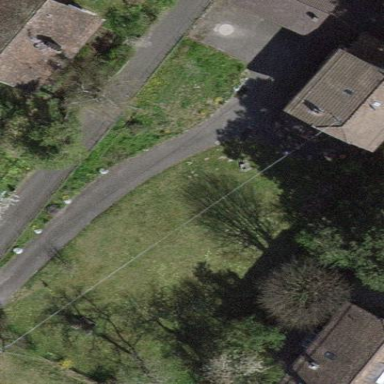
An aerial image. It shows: Garden surrounded by fence.